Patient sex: F
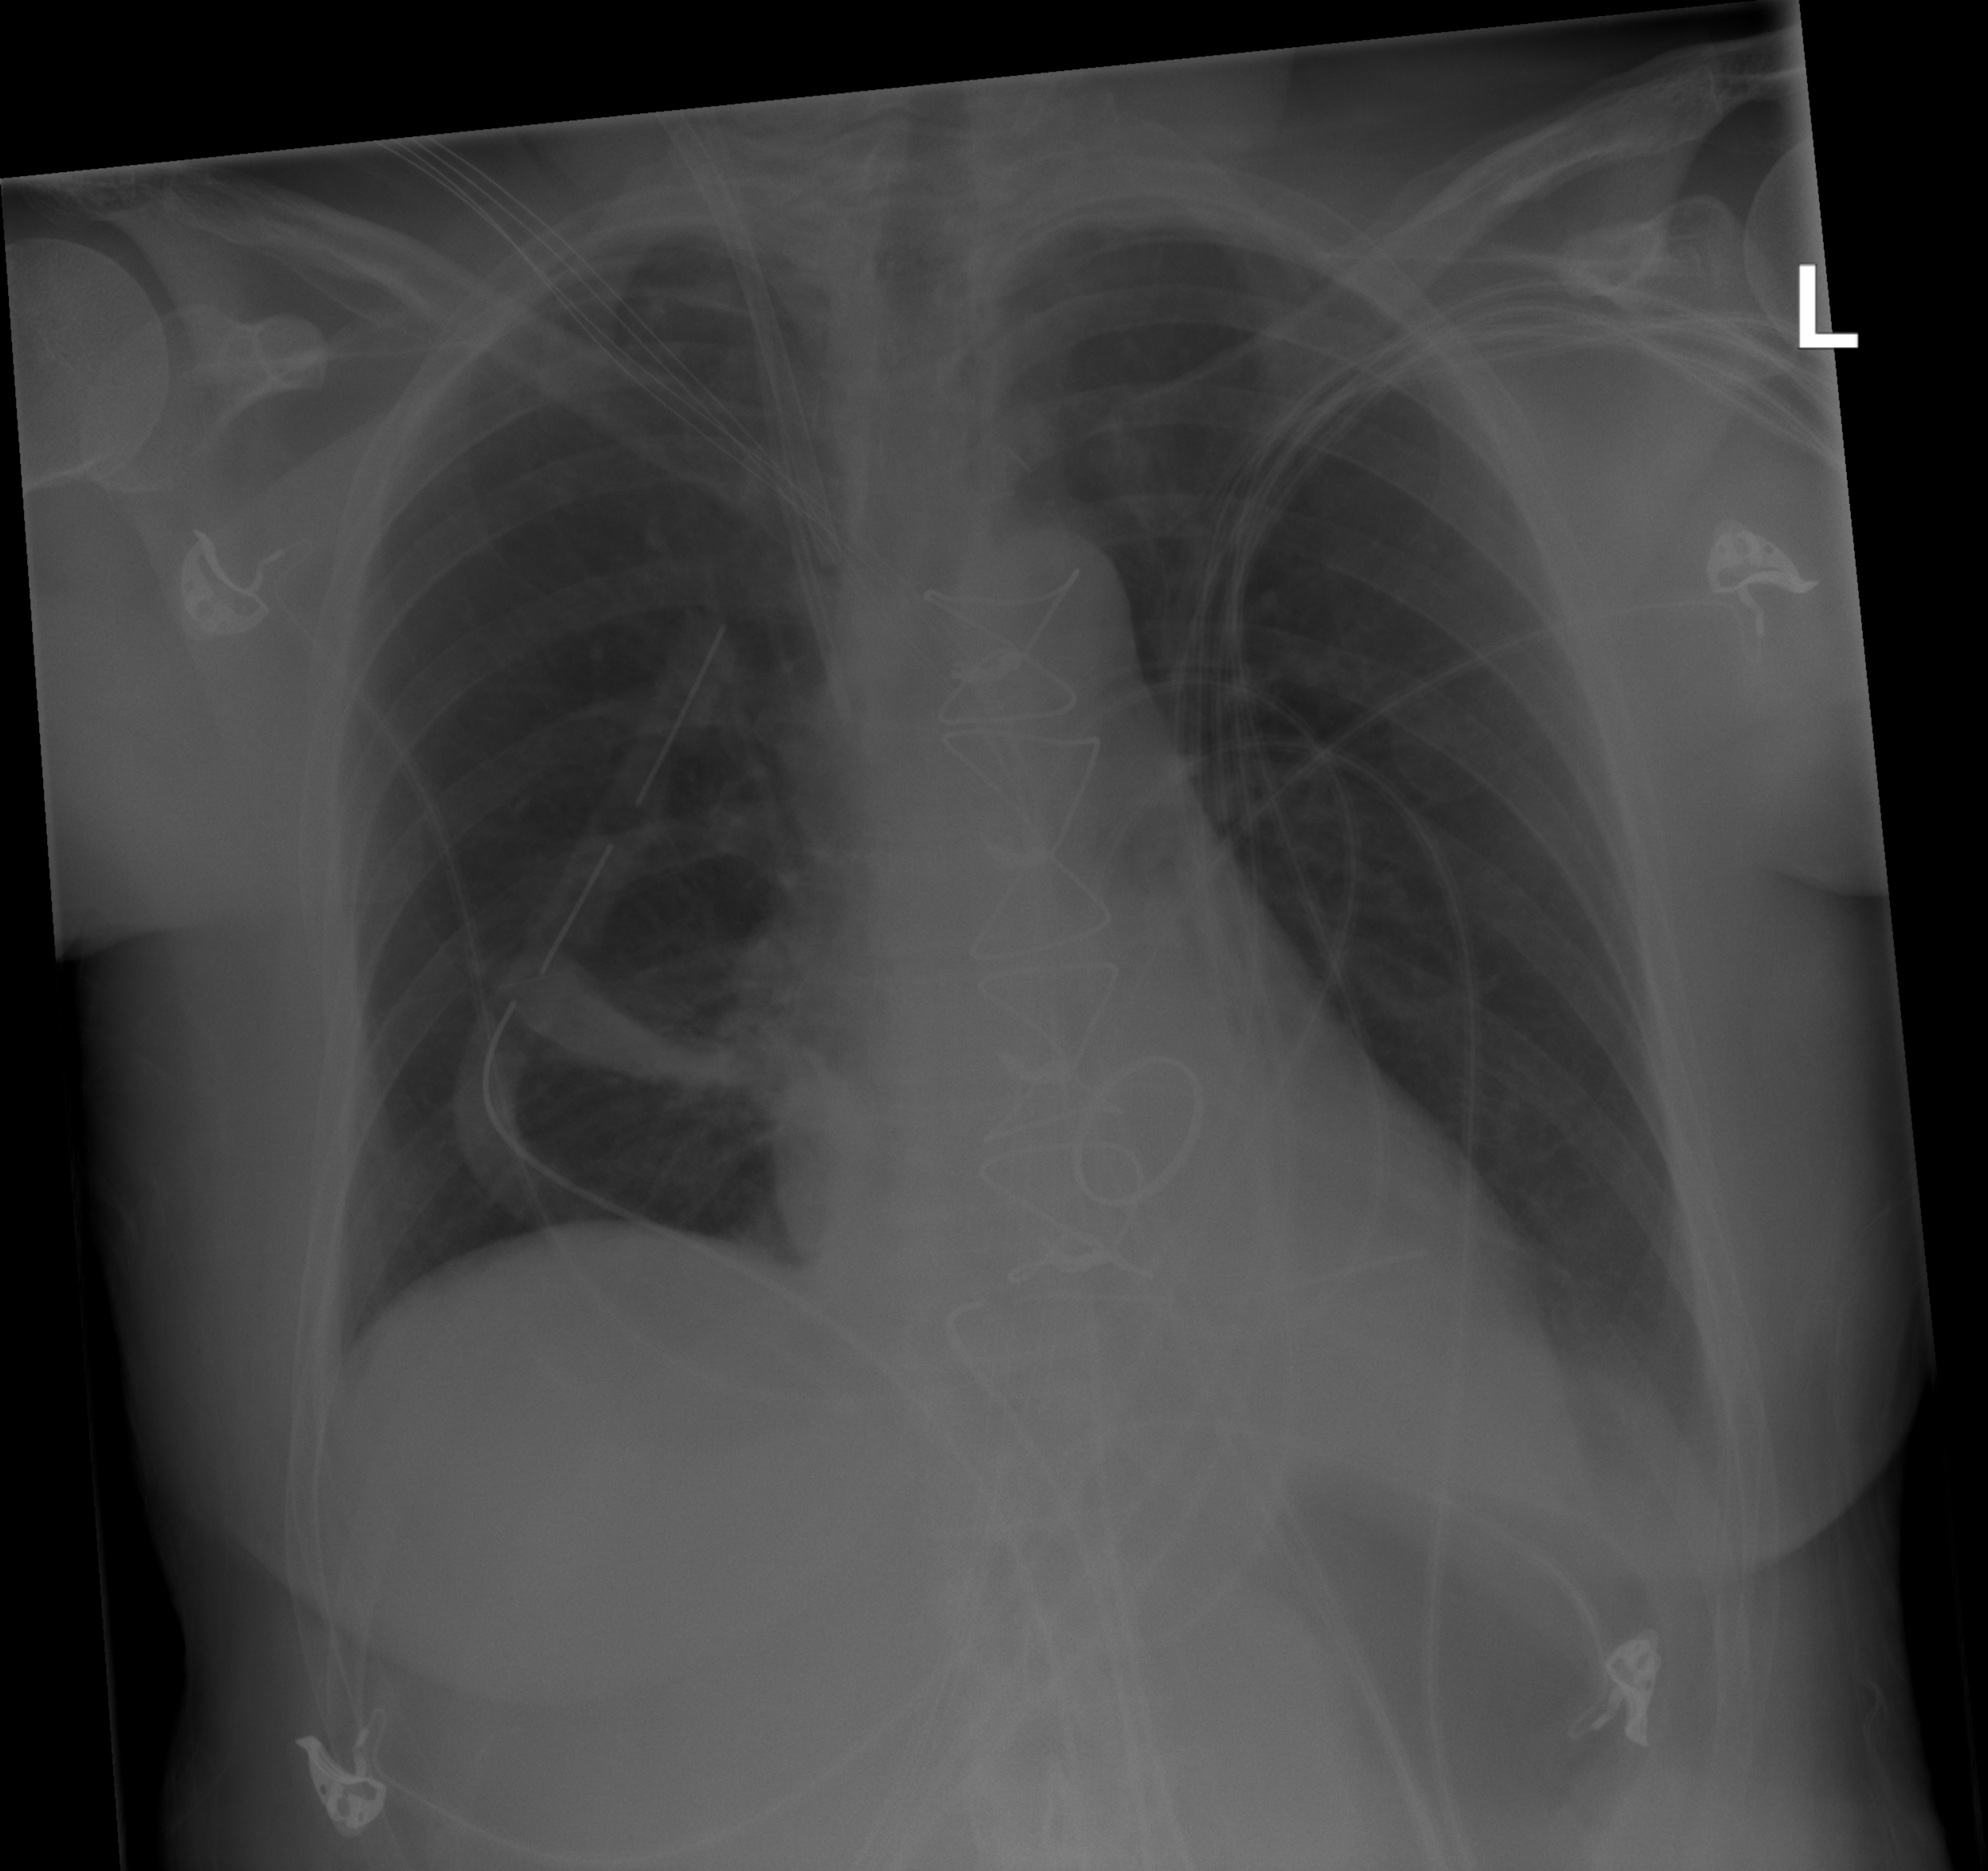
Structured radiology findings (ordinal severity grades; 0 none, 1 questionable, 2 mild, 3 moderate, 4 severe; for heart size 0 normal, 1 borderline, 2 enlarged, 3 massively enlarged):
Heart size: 0
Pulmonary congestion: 0
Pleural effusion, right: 0
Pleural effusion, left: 0
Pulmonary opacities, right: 0
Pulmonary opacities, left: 0
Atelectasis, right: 2
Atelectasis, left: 0